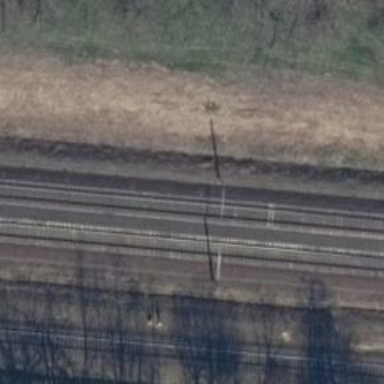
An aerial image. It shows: Milestone along the railway with catenary mast.